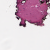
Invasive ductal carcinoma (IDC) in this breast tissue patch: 0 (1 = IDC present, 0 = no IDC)